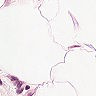
Metastatic tissue present: no